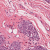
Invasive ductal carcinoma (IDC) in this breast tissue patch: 0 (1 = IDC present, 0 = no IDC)